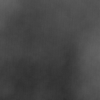
Label: dusty